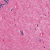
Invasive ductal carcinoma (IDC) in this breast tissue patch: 0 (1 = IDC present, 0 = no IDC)